Question: [edit] I narrowed the issue to the lib three.js. The application does work, what doesn't work is the r.js optimizer, when I remove all references to three.js in my require process then r.js does the compiling ( but then the app is not working anymore )
I simply comment those shims where I reference the lib as dep. those libs are still required so they are not the problem. it's the 'render/three' that is problematic. However I can't see why for now
'''
"render/OrbitControls": ["render/three"],
"render/TrackballControls": ["render/three"],
"render/Detector": ["render/three"],
"render/stats.min": ["render/three"],
"render/threex.rendererstats": ["render/three"],
"render/ColladaLoader": ["render/three"],
"render/Projector": ["render/three"],
'''
[ original ]
I doubled checked circular deps manually and with Madge in my requirejs project.
However even with those precautions r.js keeps saying me that it can't complete module loading. I'm a bit stuck here
Here is a screen of what's happening in the console.

And here is my r.js config in grunt
'''
requirejs: {
compile: {
options: {
name: "engine",
baseUrl: "./src/GuildEngine/",
mainConfigFile: "./src/GuildEngine/engine.js",
out: "./build/www/data/curry.min.js",
optimize: "uglify2",
preserveLicenseComments: false,
generateSourceMaps: true,
findNestedDependencies: true,
uglify2: {
sourceRoot: "../../src/GuildEngine",
mangle: {
toplevel: true,
screw_ie8: true
},
wrap: "",
compress: {
sequences: true,
dead_code: true,
conditionals: true,
booleans: true,
unused: true,
if_return: true,
join_vars: true,
//drop_console: true
}
}
}
}
}
'''
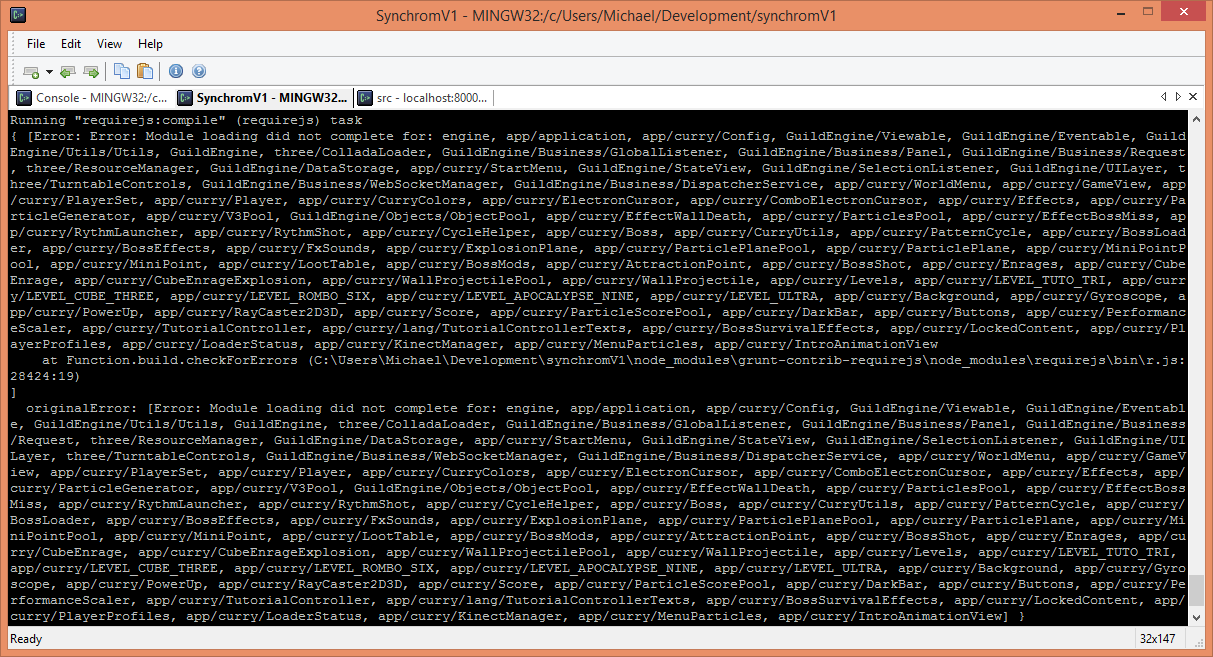
Answer: Resolved the issue by effectively removing the dependencies to three.js in the shim configuration. What works is to add a require call wrapping the require call of the other libraries. This is the only way I found for both r.js and my app to work.
This :
'require(["render/three"], function(){ require(["render/ColladaLoader"], function(){ ... }); });'
instead of :
'"render/ColladaLoader": ["render/three"]' and : 'require(["render/ColladaLoader"], function(){ ... });'